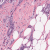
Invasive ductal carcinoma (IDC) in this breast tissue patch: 1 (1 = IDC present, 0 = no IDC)